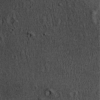
Label: not_dusty